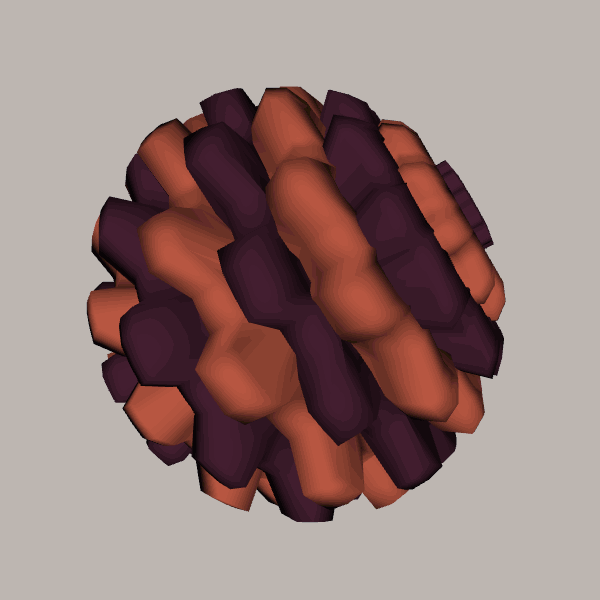
Background: light